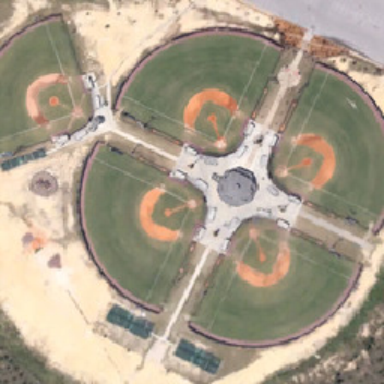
The four baseball fields were packed with people and surrounded by yellow places .